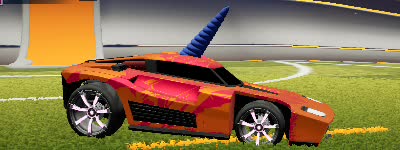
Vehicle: breakout